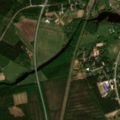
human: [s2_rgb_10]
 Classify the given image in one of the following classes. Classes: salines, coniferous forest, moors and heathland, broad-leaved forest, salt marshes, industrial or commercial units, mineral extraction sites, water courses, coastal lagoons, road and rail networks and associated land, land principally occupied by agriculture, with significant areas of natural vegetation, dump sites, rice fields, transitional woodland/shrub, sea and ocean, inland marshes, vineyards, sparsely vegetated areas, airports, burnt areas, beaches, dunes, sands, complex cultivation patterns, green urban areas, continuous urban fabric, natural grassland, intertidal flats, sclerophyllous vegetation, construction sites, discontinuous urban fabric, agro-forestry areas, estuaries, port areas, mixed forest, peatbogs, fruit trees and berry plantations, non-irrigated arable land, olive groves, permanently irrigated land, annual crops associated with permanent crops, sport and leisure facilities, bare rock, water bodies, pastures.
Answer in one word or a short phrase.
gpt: discontinuous urban fabric, non-irrigated arable land, land principally occupied by agriculture, with significant areas of natural vegetation, mixed forest, transitional woodland/shrub